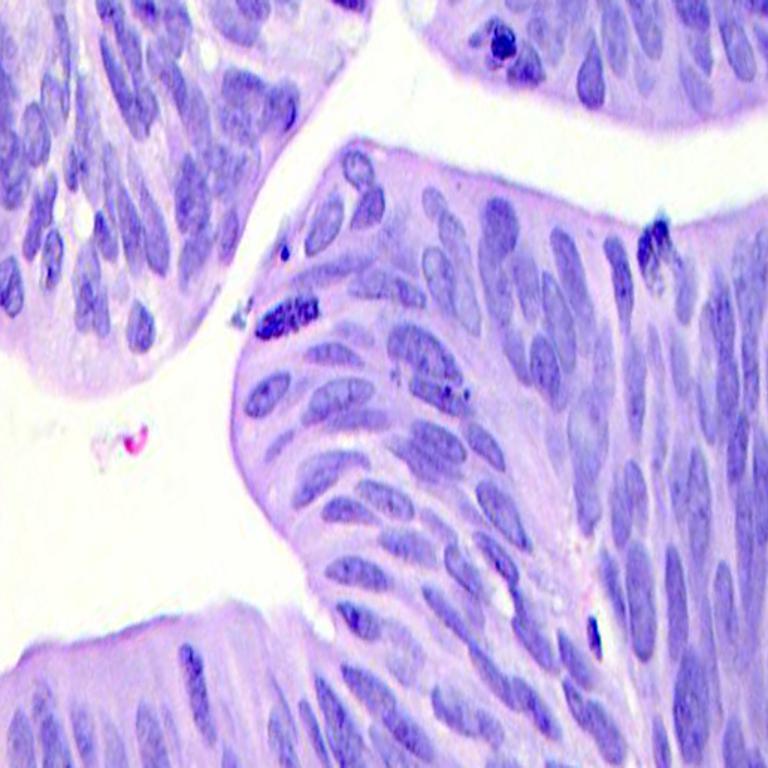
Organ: colon
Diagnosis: adenocarcinomas